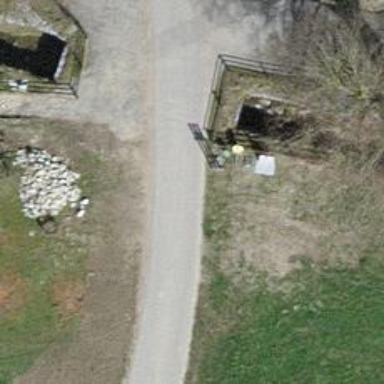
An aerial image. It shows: Tertiary road.